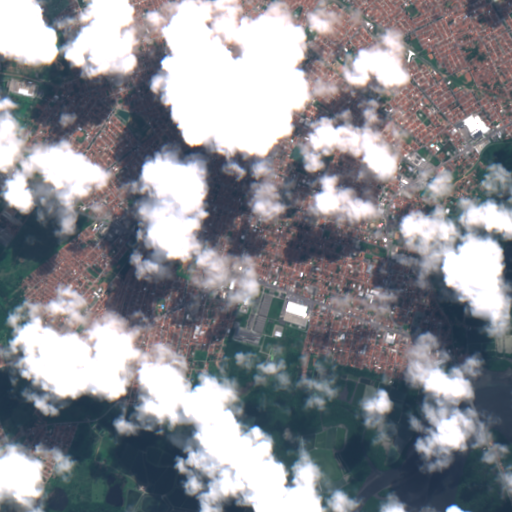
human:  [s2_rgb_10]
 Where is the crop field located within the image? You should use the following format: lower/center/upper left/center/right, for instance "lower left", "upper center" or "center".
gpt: The crop field is located in the center right of the image.
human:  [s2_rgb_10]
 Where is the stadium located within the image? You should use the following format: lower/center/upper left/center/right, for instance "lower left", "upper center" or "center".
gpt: The stadium is located in the lower right of the image.
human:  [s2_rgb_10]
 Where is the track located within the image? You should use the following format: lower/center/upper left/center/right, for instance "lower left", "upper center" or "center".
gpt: The track is located in the center right of the image.
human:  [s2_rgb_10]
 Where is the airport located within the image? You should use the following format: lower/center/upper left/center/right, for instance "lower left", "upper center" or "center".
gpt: There is no airport in the image.